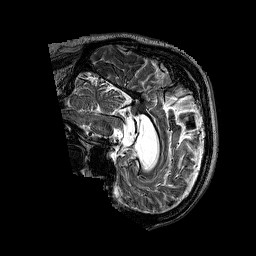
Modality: T2w
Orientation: sagittal
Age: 52
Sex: male
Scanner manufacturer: siemens
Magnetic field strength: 3 T
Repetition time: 3.2 s
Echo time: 0.354 s